Question: Sublime Text's Context menu has a few default items like Copy,Cut,paste, Select all etc... I know that we can add/remove items via configuration but can we have nested menus(menus within menus) like the one we have in chrome or notepad++.

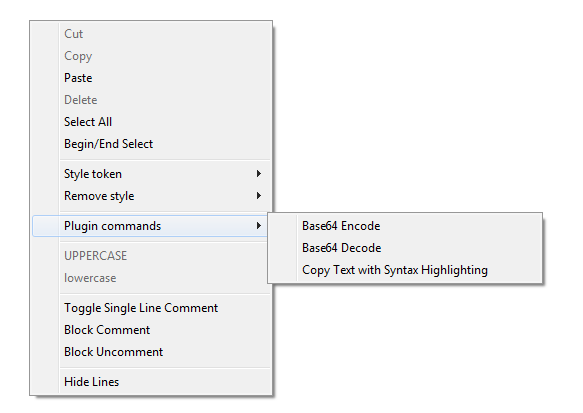
Answer: I may not fully understand your question, we surely can customize our context menu with nested menus(menus within menus), all we need to do is creating a "Context.sublime-menu" file under "Packages\User" folder, make create customized menu items like this:
'''
[
{
"caption": "-",
"id": "separator"
},
{
"caption": "First Level Menu",
// "mnemonic": "f",
"id": "firstlevelmenu",
"children":
[
{
"command": "Command1",
"caption": "command1"
},
{
"command": "Command2",
"caption": "command2"
},
{
"caption": "Second Level Menu",
"children":
[
{
"command": "Command3",
"caption": "command3"
},
{
"command": "Command4",
"caption": "command4"
}
]
},
]
},
{
"caption": "-",
"id": "separator"
}
]
'''
Keyword "children" is the one to create sub-menus.
Hope it helps.